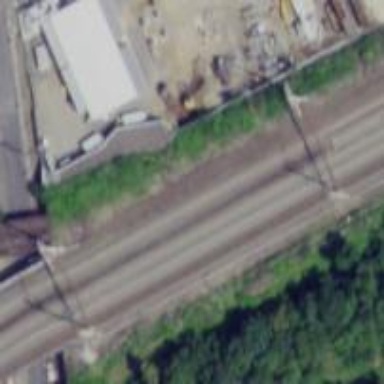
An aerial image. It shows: Rail line with electrified contact lines on embankment.